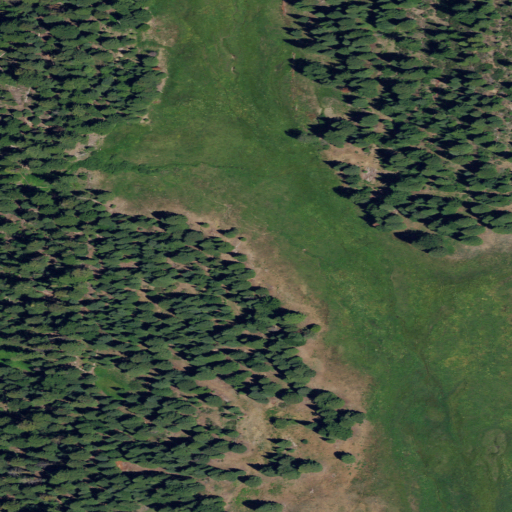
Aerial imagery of plain(s) in California named Donomore Meadows containing evergreen forest, woody wetlands, herbaceous wetlands, shrub, grassland, and open development